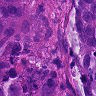
Metastatic tissue present: yes